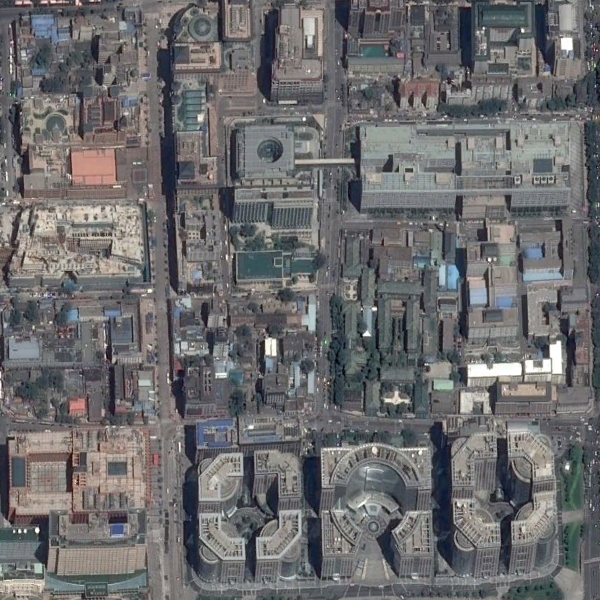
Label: Commercial